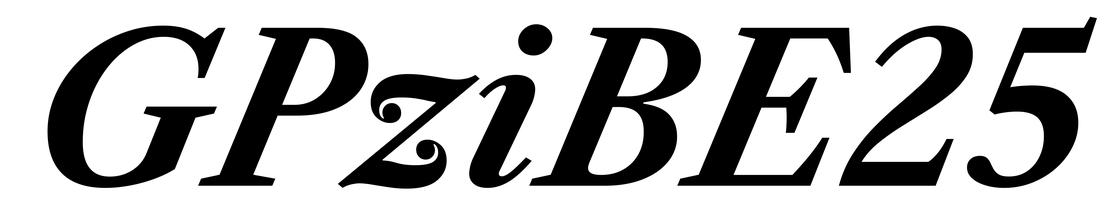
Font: LibreCaslonText-Italic_Bold_Italic